Question:
I'm using IntelliJ (version 13.0) and Scala (2.9.1).
I created a Test project but Intellij does not open/display the scala files in the editor window. It displays the files only when I select the option 'Mark as Plain text' from the context menu of the scala file.
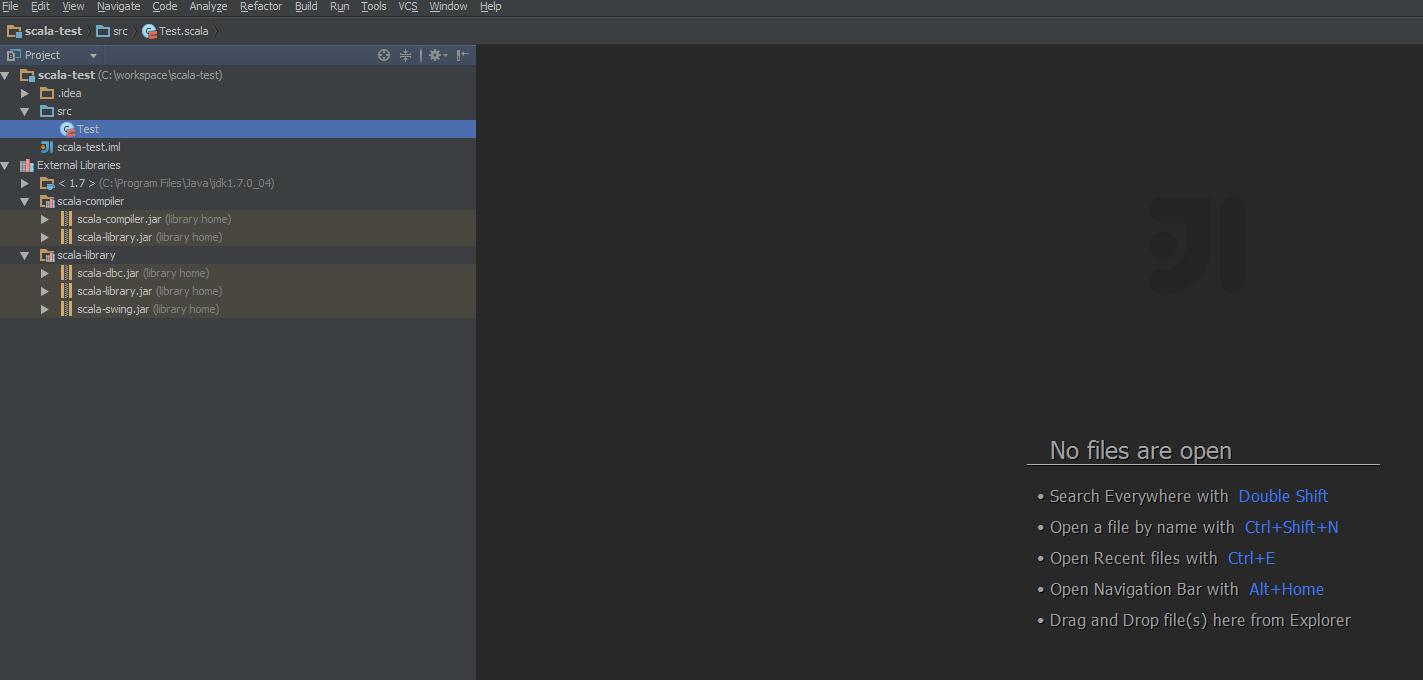
Answer: You need to install a separate plugin for Scala support: <URL>. This is also available directly from within IntelliJ IDEA using Preferences -> Plugins -> Jetbrains Plugins
More details about IDEA's Scala support are given here: <URL>
Next, you need to add the Scala SDK to IntelliJ IDEA, again using the Project Structure -> SDKs. Finally add the Scala Facet to your module using Project Structure -> Facets.
A step-by-step check-list is given here: <URL>. It's a bit out-of-date, but still covers all the steps.